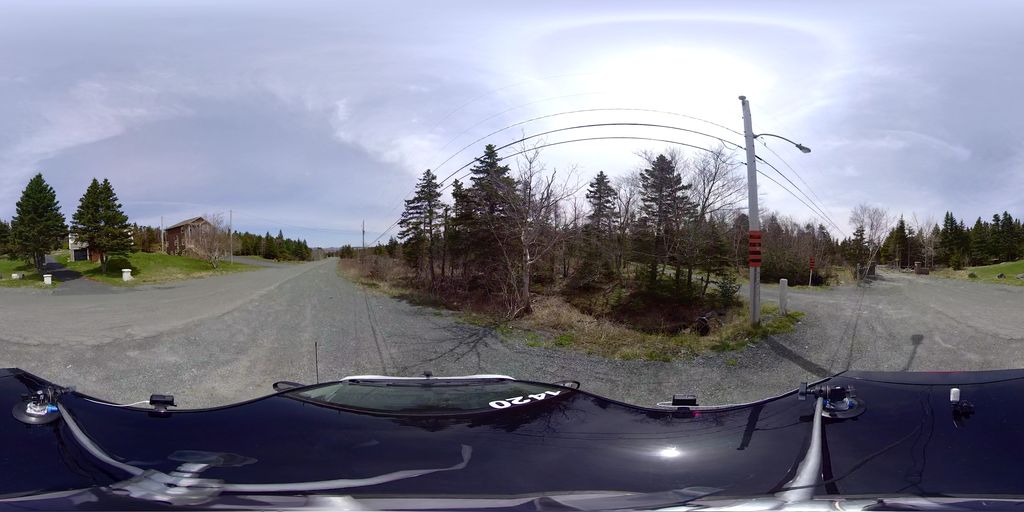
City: st_johns